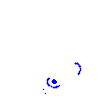
Particle: pion